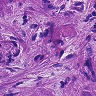
Metastatic tissue present: yes